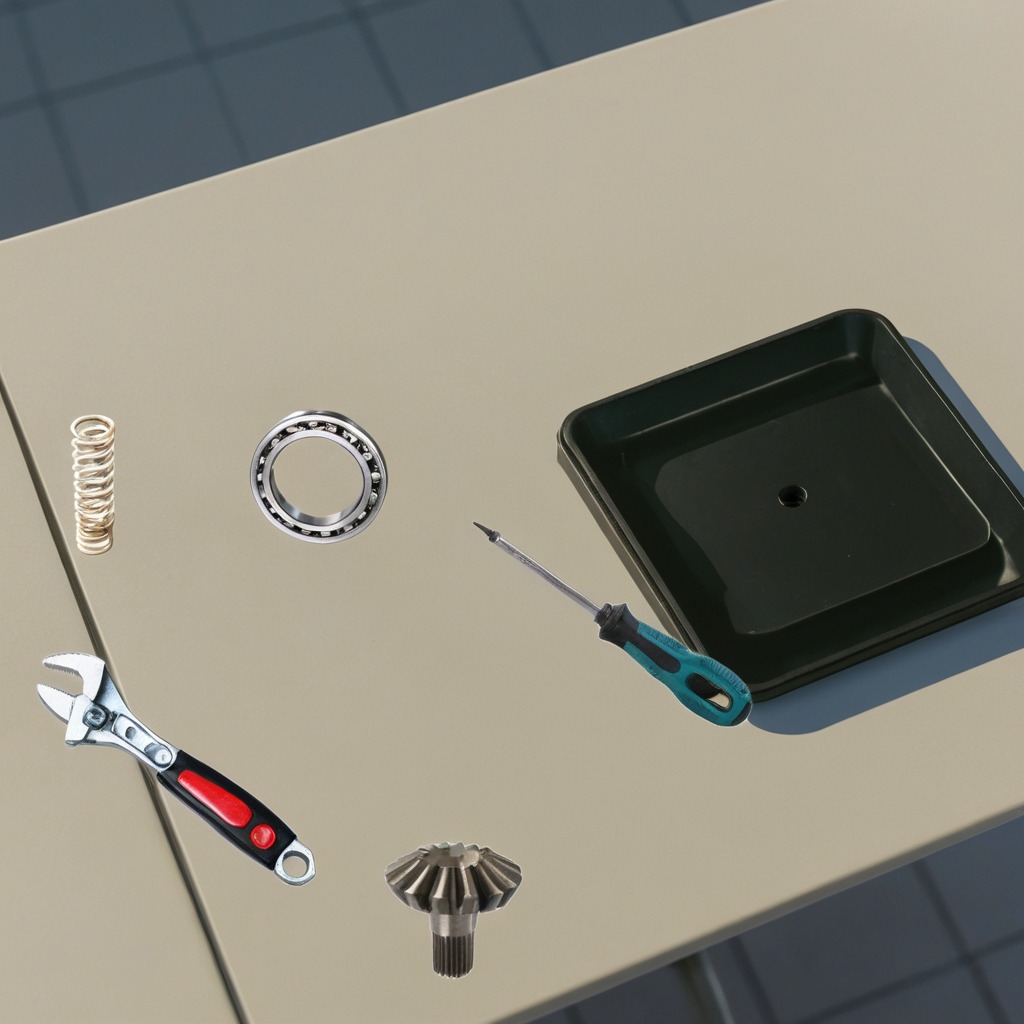
A ball bearing, a steel gear with teeth, a coiled metal spring, a screwdriver, and a wrench are lying on the textured surface of the utility table.